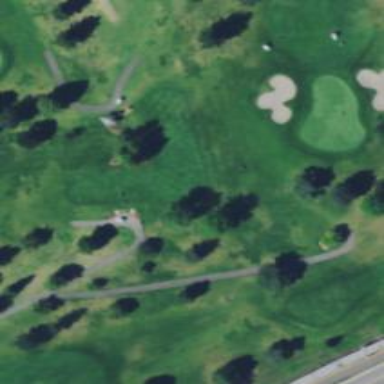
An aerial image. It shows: Golf tee on grassy land.